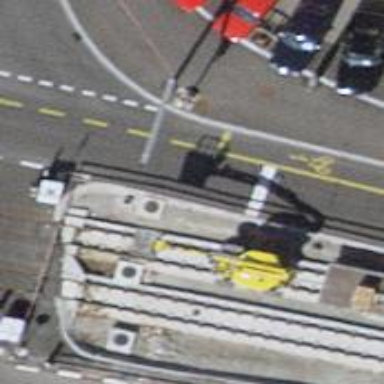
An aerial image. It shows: Road with traffic signals for signaling.